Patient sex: F
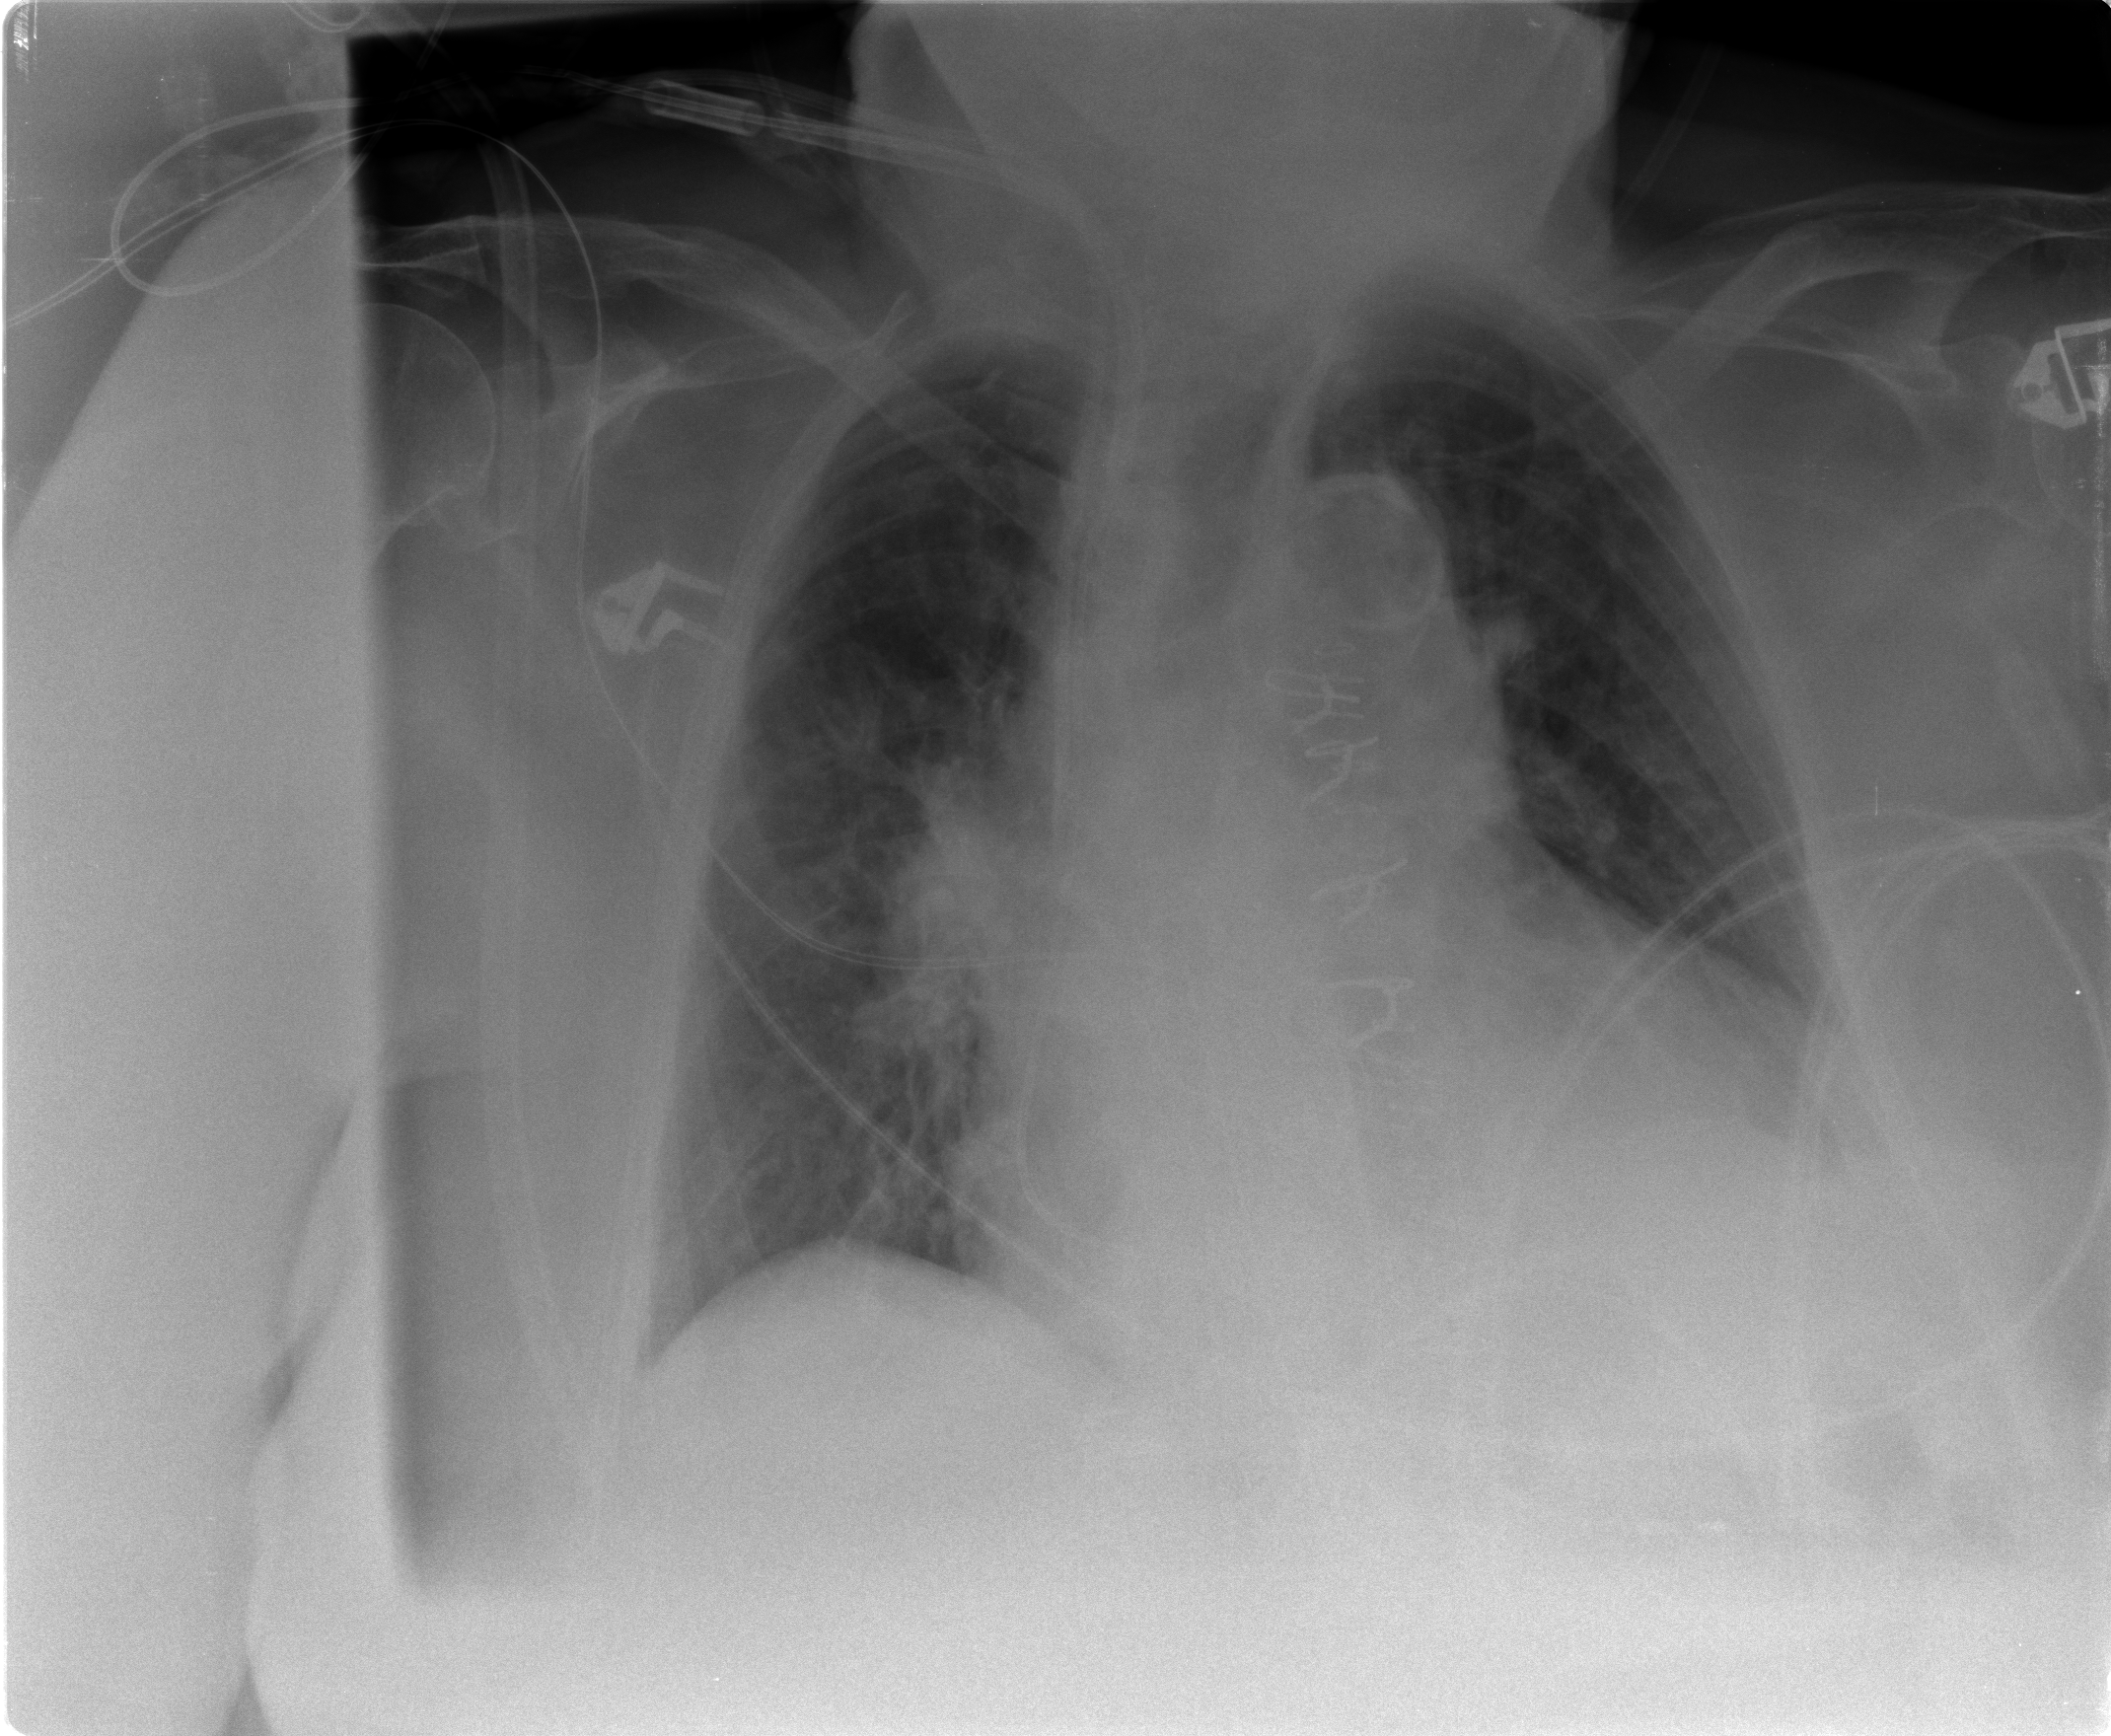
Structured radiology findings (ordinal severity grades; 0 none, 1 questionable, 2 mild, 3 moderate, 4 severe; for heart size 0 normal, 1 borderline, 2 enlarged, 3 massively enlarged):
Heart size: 2
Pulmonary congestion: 2
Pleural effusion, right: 0
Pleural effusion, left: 2
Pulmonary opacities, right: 0
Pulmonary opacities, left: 0
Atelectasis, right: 2
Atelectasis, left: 2